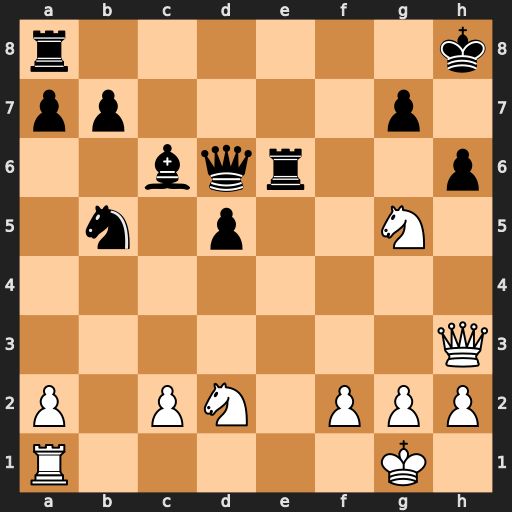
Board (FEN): r6k/pp4p1/2bqr2p/1n1p2N1/8/7Q/P1PN1PPP/R5K1
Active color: w
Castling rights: -
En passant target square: -
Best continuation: Nf7+ Kg8 Nxd6